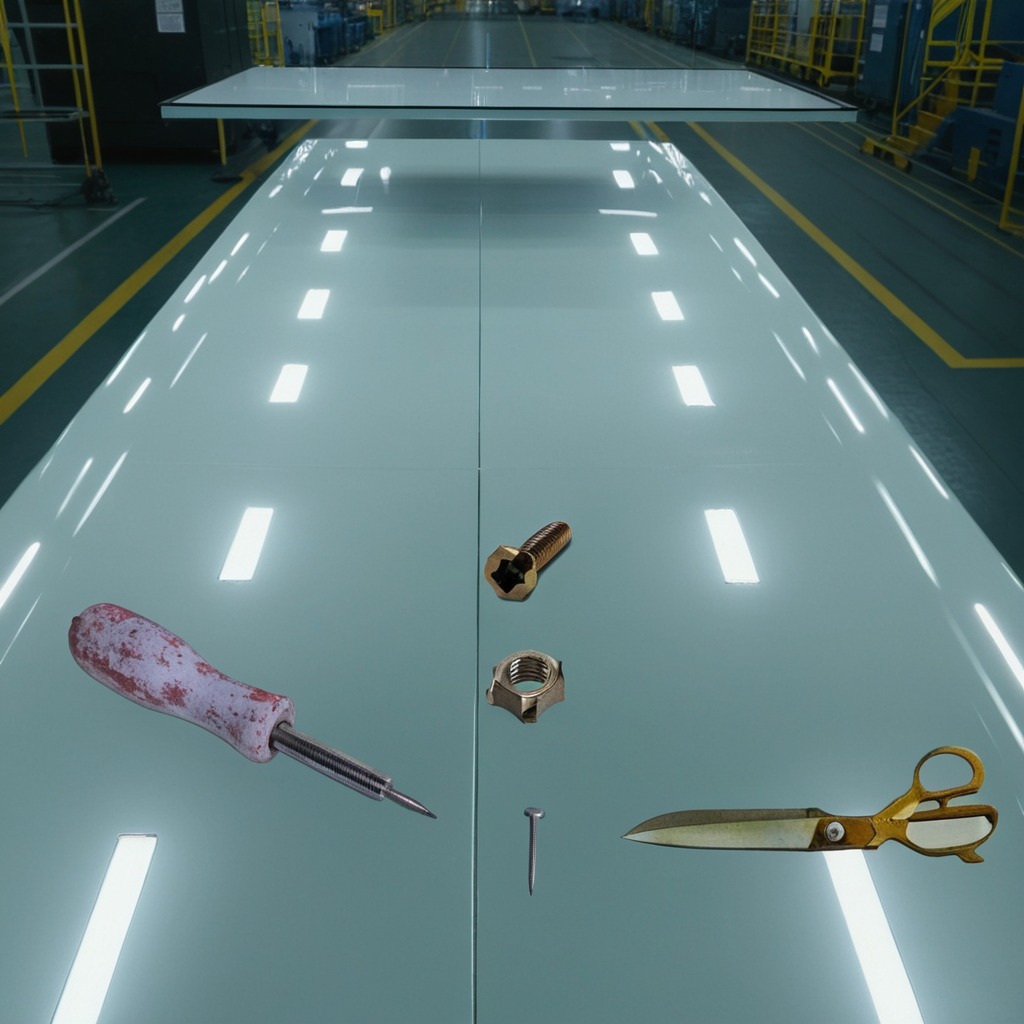
A metal machine screw, an iron nail, a screwdriver, a metal nut, and a pair of scissors are lying on the high-gloss table in a ship maintenance bay industrial lighting.